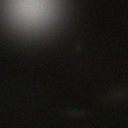
Screen state: off